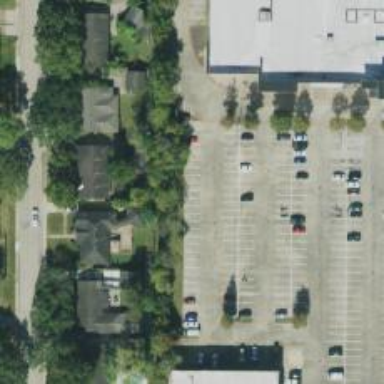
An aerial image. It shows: Parking space.